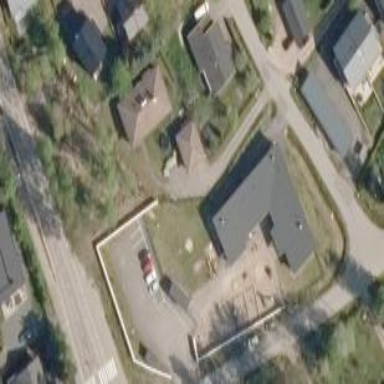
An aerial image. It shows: Kindergarten.